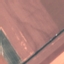
Land use / land cover: AnnualCrop